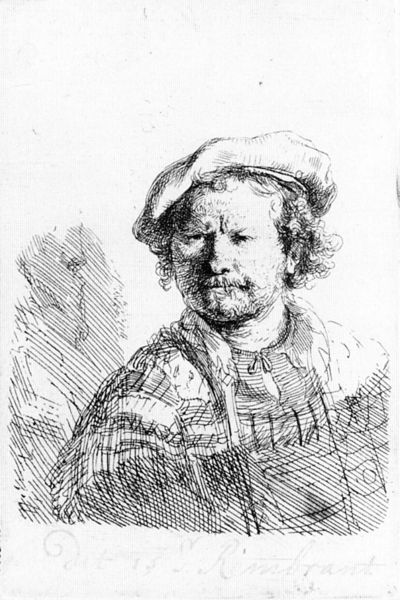
Titel: Selbstbildnis mit Barett
Künstler: Harmensz van Rijn Rembrandt
Institution: Amsterdam, Rijksprentenkabinett
Schlagwörter: dunkel, mann, schatten, umhang, hell, hut, mund, nase, ohr, schwarz, skizze, stirn, weiss, zeichnung, blick, schleife, bart, mütze, augen, falten, gesicht, kleidung, rembrandt, hals, portrait, porträt, gewand, haare, halbfigur, locken, ohren, ernst, mimik, schwarz weiss, schraffur, radierung, selbstbildnis, baskenmütze, selbstportrait, wams, emd